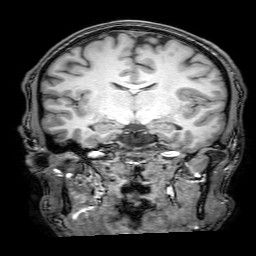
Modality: T1w
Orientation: sagittal